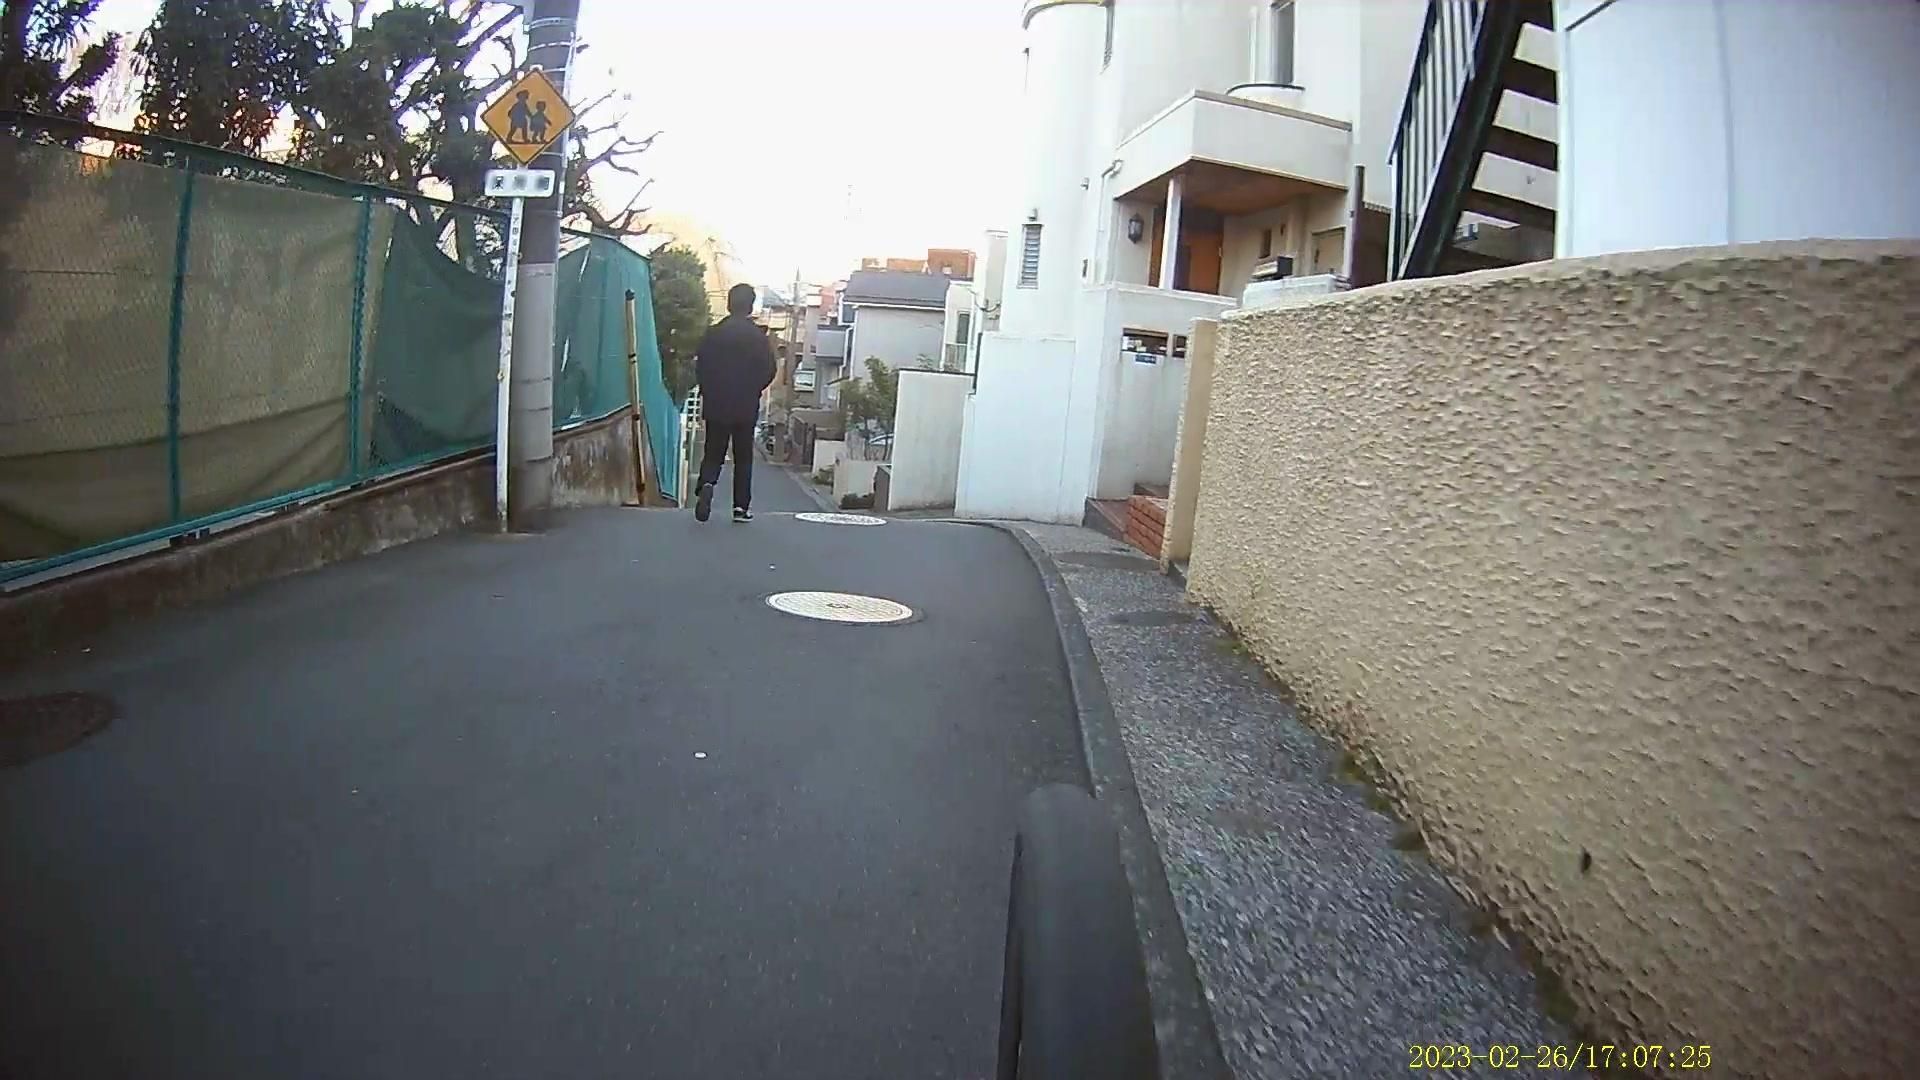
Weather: clear
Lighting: day
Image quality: good
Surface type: walking surface
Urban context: urban centre
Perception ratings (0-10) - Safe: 2.15, Lively: 5.69, Beautiful: 5.11, Boring: 4.58, Depressing: 5.51, Wealthy: 1.69